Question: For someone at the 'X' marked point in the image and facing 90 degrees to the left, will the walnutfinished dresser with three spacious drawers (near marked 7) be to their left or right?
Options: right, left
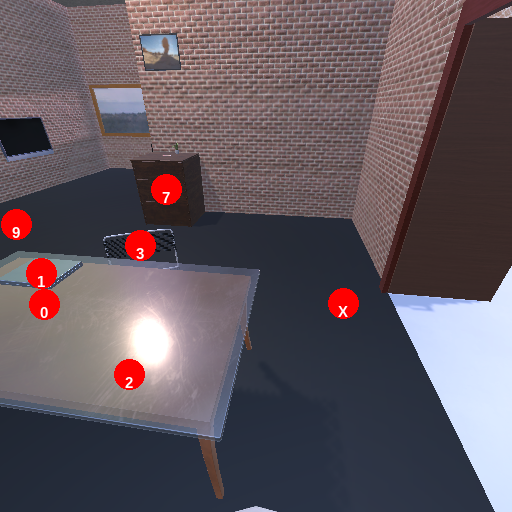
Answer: right